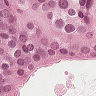
Metastatic tissue present: yes